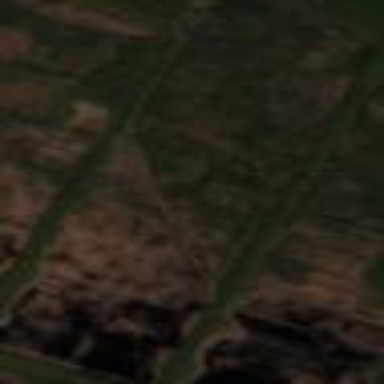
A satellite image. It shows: Peat cutting quarry.